Question: I have this sample image

i need to block the center in the middle of the circle when i rotate.
What's the anchor point? It's the anchor point the problem?
Now the image rotate, unconsidering the anchor point.
'''
_Image.layer.anchorPoint = CGPointMake(0.5, 0.5); //?
[...]
CGFloat wAngle = Degrees2Radians([_Weight.text intValue]/300.0*360);
_Image.layer.transform = CATransform3DMakeRotation (wAngle+M_PI, 0, 0, 1);
'''
I need to make a test, like an inverse clockwise starting from 0 to 300, retaining the center.
> 0, arrow to bottom
150, arrow to top
300, arrow to bottom
etc...
thanks.
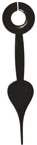
Answer: This is by default
'''
_Image.layer.anchorPoint = CGPointMake(0.5, 0.5); //
'''
Use something like CGPointMake(0.5, 0.25)
U will need to calculate where u want to set. These are not exact values